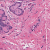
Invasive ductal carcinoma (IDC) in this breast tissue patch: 0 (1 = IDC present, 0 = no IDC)